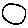
Label: circle